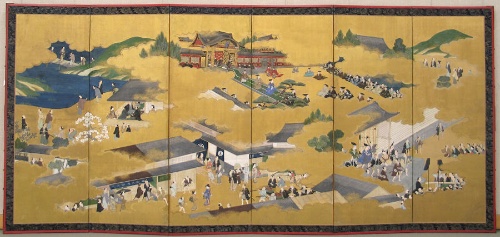
Date: ca. 1800
Object type: Screen
Classification: Paintings
Medium: Six-panel folding screen; ink, color, and gold on gilded paper
Culture: Japan
Period: Edo period (1615–1868)
Dimensions: Image: 56 in. × 12 ft. 4 in. (142.2 × 375.9 cm)
Overall: 69 in. × 12 ft. 8 in. (175.3 × 386.1 cm)
Department: Asian Art
Credit line: Gift of Sue Cassidy Clark, in honor of Dr. Barbara Brennan Ford, 2004
Accession year: 2004
Repository: Metropolitan Museum of Art, New York, NY
Tags: Houses|Men|Women|Crowd